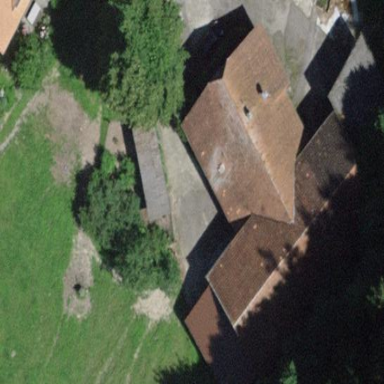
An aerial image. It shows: Farm building.